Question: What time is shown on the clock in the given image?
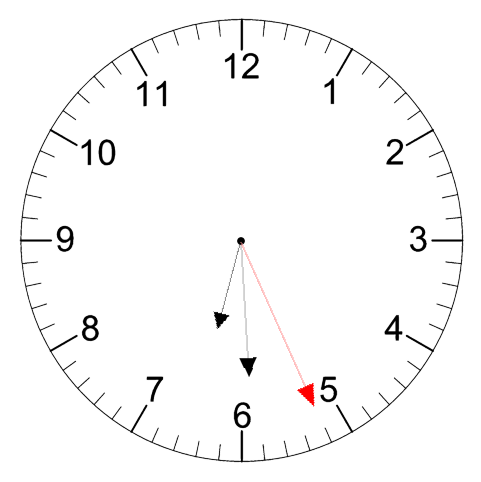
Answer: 06:29:26